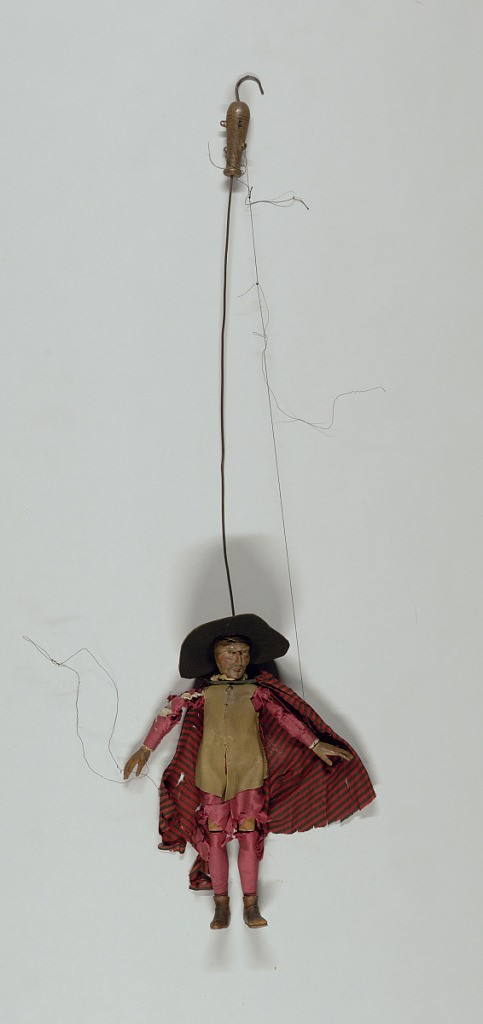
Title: Il Capitano
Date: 18th century
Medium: Carved and painted wood, glass and woven cloth
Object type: Puppet
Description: Set of Commedia dell'arte marionettes, each with facial masks and costume of stock character.
Il Capitano shown with wide-brimmed black hat, a beige tunic and striped cape.